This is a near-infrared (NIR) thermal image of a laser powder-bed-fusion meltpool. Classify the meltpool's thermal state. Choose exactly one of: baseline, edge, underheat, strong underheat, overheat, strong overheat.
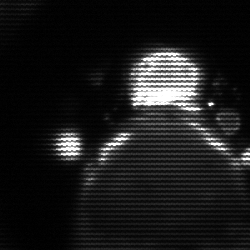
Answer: edge